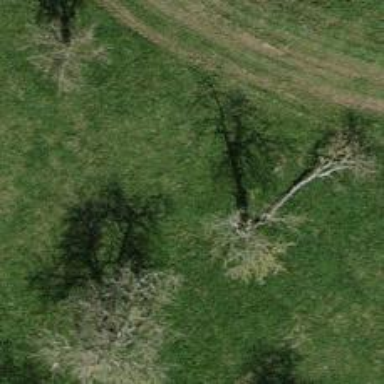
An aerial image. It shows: Agricultural area with tree.